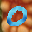
Label: 0